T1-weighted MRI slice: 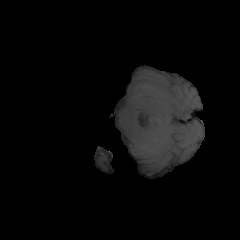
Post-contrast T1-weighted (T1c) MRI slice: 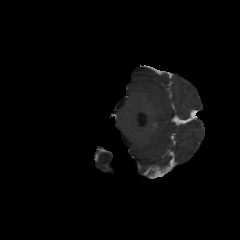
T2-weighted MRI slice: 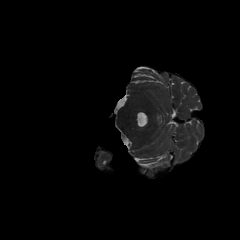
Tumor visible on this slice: no